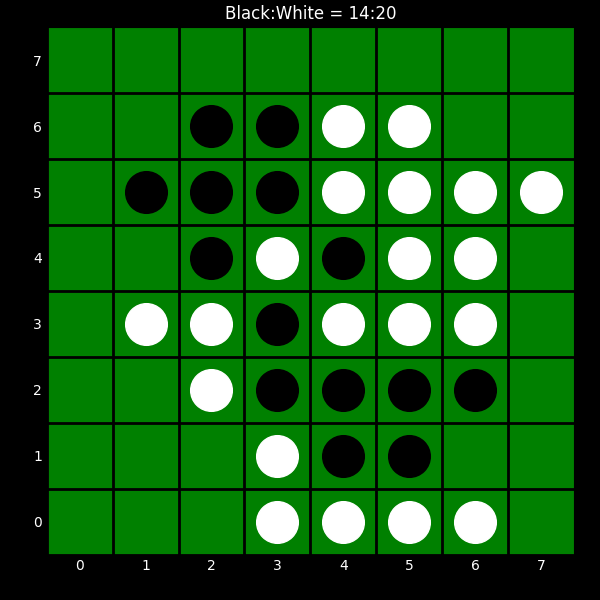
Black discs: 14
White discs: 20